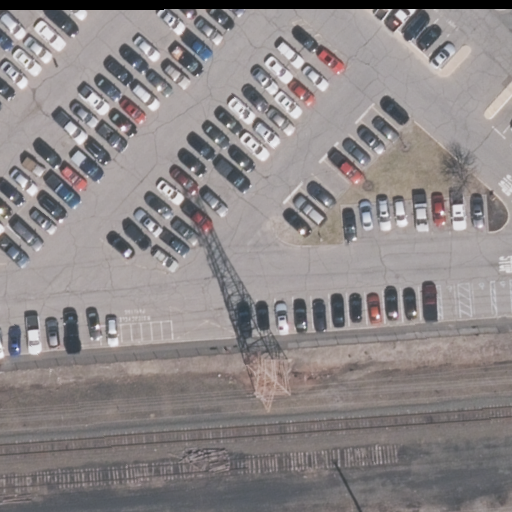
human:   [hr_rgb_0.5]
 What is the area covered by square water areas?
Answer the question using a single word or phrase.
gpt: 0m2

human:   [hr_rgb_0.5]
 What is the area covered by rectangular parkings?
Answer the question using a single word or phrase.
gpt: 6660m2

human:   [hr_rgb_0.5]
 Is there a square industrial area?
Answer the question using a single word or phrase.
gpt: no

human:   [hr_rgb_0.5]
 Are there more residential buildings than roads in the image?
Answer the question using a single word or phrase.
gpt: no

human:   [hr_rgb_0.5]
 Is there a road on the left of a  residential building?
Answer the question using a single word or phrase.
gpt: no

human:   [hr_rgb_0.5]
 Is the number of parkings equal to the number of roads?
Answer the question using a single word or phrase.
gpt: no

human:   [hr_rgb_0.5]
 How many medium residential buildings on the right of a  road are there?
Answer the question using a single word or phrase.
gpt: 0

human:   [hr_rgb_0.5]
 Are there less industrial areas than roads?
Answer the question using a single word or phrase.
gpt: yes

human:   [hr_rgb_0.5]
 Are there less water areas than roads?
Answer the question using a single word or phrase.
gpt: yes

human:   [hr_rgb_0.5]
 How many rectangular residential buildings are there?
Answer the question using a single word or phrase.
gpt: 0

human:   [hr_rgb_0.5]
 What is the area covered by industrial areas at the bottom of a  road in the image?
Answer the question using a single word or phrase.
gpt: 10583m2

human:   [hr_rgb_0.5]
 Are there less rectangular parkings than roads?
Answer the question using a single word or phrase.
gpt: yes

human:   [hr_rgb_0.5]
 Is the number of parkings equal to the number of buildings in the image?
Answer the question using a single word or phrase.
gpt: no

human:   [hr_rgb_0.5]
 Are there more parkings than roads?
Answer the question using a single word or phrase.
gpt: no

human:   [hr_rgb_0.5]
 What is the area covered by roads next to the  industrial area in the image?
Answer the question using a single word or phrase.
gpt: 0m2

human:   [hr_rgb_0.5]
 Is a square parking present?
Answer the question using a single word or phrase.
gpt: no

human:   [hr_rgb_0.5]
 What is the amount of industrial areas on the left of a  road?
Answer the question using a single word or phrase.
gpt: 0

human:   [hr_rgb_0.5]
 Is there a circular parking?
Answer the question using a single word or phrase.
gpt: no

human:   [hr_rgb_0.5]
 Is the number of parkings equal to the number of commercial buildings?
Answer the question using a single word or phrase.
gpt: no

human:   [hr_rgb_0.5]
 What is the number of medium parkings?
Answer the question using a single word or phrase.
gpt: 0

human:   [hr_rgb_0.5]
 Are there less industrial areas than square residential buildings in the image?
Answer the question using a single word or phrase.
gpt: no

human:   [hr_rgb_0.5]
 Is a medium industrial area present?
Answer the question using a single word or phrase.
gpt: no

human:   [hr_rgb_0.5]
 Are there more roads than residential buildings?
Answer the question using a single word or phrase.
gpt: yes

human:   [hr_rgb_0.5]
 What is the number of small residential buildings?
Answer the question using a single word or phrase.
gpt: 0

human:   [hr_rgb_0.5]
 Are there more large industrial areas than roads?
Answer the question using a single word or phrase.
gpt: no

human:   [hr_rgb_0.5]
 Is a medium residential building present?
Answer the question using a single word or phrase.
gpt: no

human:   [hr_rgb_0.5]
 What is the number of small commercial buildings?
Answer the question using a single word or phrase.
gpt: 0

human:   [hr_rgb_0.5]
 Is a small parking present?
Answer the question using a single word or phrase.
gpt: no

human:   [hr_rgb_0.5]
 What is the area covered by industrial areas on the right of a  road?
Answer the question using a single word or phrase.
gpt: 10583m2

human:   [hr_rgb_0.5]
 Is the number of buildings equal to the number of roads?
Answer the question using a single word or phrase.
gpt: no

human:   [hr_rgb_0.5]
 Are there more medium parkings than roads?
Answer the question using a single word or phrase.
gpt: no

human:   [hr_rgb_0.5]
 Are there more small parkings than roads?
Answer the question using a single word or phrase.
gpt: no

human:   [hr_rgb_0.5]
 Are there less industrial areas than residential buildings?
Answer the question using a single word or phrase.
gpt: no

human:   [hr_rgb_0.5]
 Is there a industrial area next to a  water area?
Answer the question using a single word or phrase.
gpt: no

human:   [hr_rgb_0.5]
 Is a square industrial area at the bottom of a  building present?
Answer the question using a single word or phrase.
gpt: no

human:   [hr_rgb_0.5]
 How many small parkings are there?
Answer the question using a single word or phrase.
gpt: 0